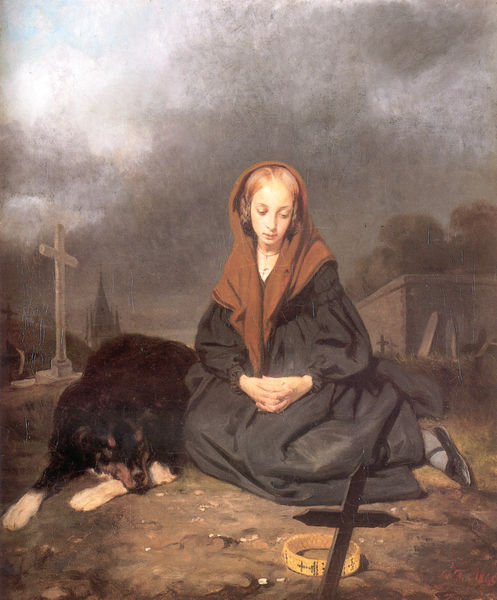
Titel: Young girl at the cemetery
Künstler: Octave Tassaert
Standort: Bayonne
Institution: Musée Bonnat
Schlagwörter: baum, blau, dunkel, gemälde, gewitter, hand, haut, himmel, kopf, schatten, weiß, wolken, bäume, kirchturm, landschaft, mädchen, sitzen, braun, frau, geste, grau, hintergrund, kleid, licht, nacht, orange, schwarz, vordergrund, blick, hund, rot, schleier, tier, tuch, blond, jung, arm, falten, gesicht, mensch, trauer, hände, dämmerung, erde, ferne, hügel, einsam, kirche, sonne, boden, gewand, gold, haare, mantel, realismus, sitzend, england, krone, locken, traurig, turm, beine, fell, kopfbedeckung, kauern, liegen, düster, halsband, kette, mauer, nebel, romantik, unwetter, wetter, gefaltet, witwe, kopftuch, pfoten, gesenkt, sandalen, nachdenklich, liegend, ring, kreuz, dom, groß, knien, friedhof, beten, gebet, schuh, pfote, sandale, begräbnis, kreuze, gefaltete hände, leibl, grab, geflochten, chien, gräber, andacht, kruzifix, reif, femme, gedenken, erinnerung, rostrot, treue, betteln, blod, cimetiere, espagnol, freidhof, grabkreuz, tiepolo, tombe, treie, voile, fille, grabsteine, terre, triste, blonde haare, croix, grabhügel, schwarzes kleid, deuil, peine